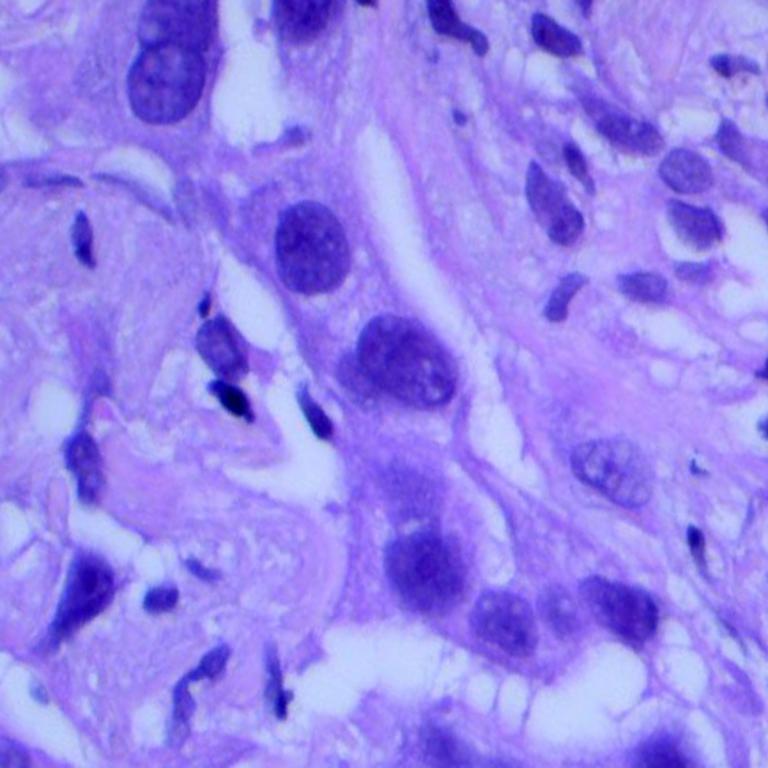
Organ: lung
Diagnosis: adenocarcinomas